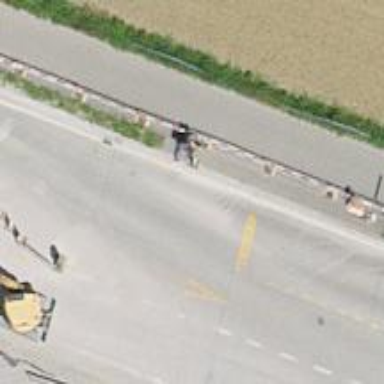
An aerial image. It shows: Bus stop with platform for public transport.